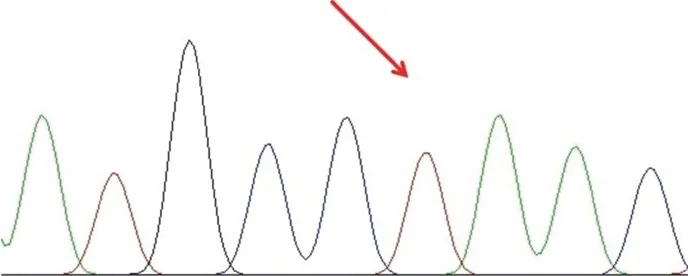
Nucleotide change in KIAA1279 gene in patient.
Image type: chart (chart)